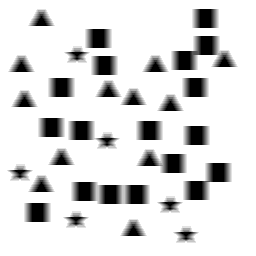
Squares: 18
Triangles: 12
Stars: 6
Total shapes: 36